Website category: book
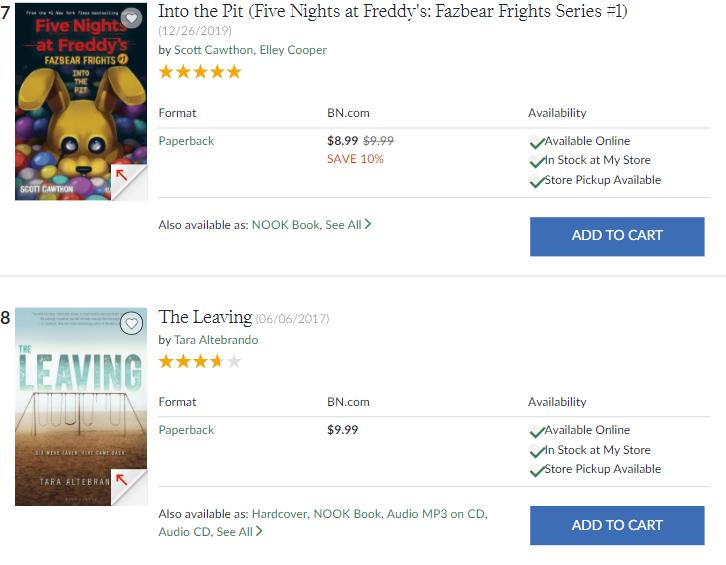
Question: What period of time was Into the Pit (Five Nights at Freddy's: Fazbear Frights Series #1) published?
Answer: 12/26/2019

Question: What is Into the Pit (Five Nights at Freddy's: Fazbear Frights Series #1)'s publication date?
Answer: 12/26/2019

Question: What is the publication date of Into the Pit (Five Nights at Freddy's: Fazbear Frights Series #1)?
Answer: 12/26/2019

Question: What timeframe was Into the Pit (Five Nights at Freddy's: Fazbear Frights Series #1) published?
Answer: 12/26/2019

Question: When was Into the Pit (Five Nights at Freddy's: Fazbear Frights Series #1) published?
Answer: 12/26/2019

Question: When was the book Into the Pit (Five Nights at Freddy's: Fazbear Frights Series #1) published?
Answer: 12/26/2019

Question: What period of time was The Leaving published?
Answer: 06/06/2017

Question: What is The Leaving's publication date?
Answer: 06/06/2017

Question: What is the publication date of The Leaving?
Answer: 06/06/2017

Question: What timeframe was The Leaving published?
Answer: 06/06/2017

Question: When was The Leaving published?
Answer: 06/06/2017

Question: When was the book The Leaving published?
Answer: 06/06/2017

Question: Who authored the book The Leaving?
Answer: Tara Altebrando

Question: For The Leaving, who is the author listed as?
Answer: Tara Altebrando

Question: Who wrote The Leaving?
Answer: Tara Altebrando

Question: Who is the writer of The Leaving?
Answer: Tara Altebrando

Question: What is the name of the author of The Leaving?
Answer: Tara Altebrando

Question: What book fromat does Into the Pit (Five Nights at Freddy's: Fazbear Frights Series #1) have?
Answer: Paperback

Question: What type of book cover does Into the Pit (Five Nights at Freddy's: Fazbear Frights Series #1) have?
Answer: Paperback

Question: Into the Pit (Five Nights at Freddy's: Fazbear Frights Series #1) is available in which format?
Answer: Paperback

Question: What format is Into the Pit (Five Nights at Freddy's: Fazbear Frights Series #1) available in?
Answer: Paperback

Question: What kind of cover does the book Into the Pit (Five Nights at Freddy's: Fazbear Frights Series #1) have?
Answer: Paperback

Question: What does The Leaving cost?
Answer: $9.99

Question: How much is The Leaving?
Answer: $9.99

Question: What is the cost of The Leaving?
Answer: $9.99

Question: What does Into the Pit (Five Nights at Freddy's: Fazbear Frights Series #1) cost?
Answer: $8.99

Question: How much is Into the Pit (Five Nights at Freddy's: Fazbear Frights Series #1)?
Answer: $8.99

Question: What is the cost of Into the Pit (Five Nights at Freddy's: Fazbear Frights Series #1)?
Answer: $8.99

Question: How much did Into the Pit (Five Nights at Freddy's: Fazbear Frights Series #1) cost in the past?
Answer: $9.99

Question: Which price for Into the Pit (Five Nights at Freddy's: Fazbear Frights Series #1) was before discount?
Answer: $9.99

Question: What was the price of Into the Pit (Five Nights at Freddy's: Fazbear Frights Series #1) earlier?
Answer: $9.99

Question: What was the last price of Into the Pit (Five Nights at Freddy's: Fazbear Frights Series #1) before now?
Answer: $9.99

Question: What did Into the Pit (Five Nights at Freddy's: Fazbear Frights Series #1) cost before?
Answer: $9.99

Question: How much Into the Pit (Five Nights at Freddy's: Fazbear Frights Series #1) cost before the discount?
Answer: $9.99

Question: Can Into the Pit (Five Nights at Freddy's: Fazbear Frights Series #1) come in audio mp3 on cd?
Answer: no

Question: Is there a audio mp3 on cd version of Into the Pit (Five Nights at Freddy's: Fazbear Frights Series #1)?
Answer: no

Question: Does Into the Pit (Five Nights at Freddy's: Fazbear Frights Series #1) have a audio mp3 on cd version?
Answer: no

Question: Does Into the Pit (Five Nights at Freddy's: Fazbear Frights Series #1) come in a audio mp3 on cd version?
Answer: no

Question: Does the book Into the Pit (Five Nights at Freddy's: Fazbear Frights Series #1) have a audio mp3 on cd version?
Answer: no

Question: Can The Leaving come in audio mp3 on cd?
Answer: yes

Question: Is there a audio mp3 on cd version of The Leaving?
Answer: yes

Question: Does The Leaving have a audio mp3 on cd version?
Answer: yes

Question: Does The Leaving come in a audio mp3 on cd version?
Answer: yes

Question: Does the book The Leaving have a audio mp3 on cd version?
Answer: yes

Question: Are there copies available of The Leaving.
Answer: yes

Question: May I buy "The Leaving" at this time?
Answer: yes

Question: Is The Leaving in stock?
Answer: yes

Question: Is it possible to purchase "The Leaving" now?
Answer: yes

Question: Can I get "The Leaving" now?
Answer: yes

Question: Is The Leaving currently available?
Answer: yes

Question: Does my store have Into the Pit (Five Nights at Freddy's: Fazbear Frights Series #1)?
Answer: yes

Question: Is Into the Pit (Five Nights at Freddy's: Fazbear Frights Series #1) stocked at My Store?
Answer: yes

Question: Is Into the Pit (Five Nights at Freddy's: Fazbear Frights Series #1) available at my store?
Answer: yes

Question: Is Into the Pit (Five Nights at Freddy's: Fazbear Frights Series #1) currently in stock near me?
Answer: yes

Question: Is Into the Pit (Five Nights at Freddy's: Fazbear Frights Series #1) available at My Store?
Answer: yes

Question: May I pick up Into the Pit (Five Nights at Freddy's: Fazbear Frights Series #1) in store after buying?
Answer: yes

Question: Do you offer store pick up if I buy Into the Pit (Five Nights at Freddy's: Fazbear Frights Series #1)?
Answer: yes

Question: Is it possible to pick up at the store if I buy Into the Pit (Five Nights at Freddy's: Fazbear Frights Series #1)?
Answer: yes

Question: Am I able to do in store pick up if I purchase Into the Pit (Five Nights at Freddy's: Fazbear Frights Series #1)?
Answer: yes

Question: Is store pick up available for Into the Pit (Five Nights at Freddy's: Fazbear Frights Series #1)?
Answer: yes

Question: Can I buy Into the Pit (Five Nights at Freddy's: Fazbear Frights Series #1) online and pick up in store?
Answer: yes